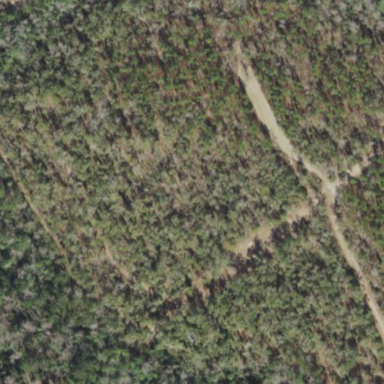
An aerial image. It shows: Mixed leaf woodland.